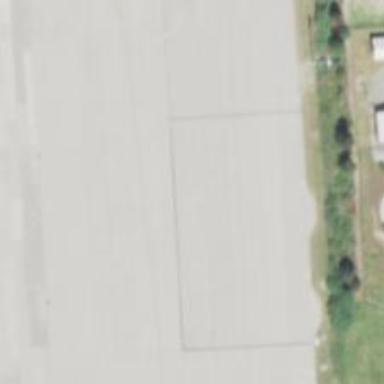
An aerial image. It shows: View of taxiway at the airport.